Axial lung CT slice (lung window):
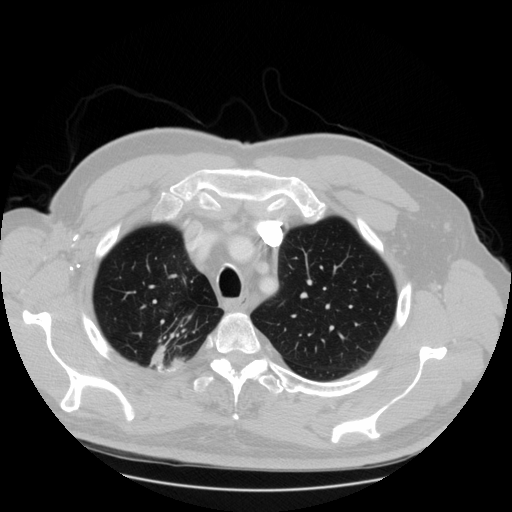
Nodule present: no